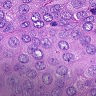
Metastatic tissue present: yes